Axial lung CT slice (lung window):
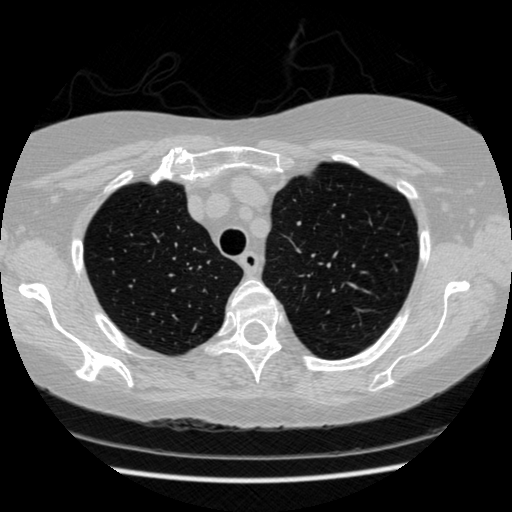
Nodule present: no